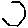
Label: hexagon